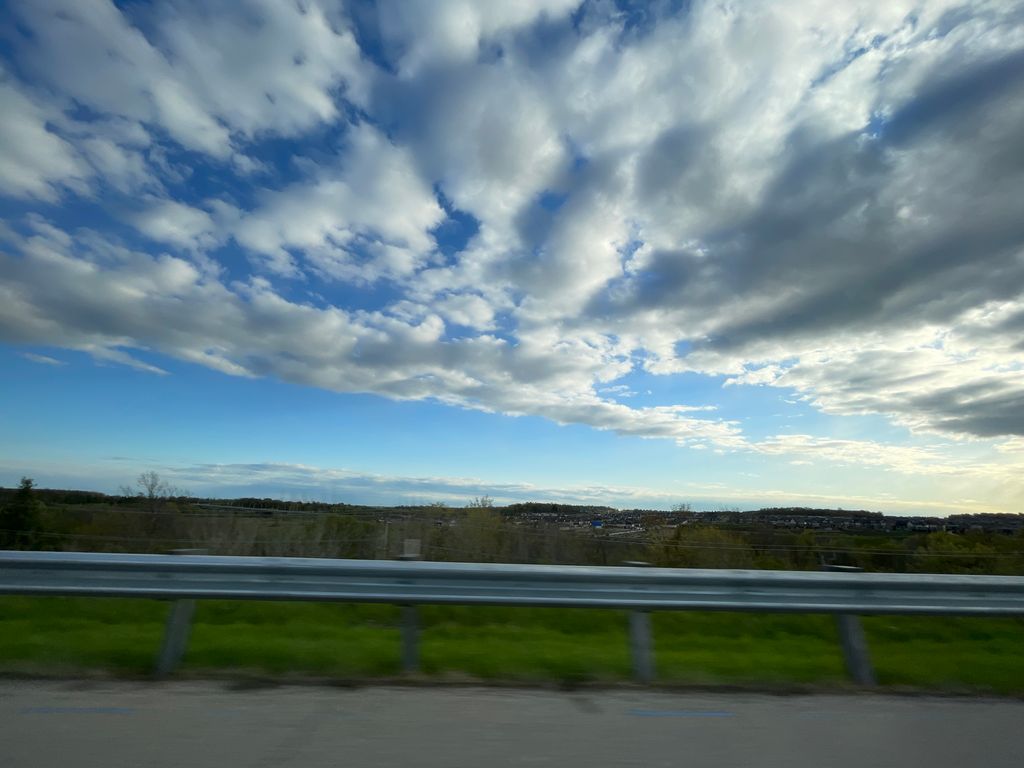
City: kitchener-waterloo